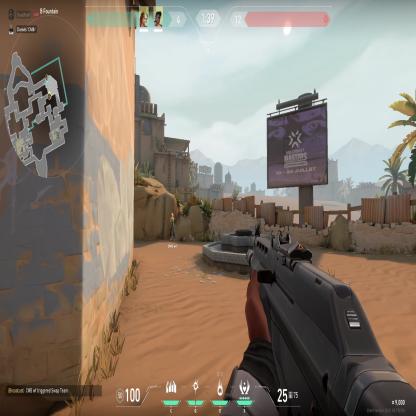
Label: teammate